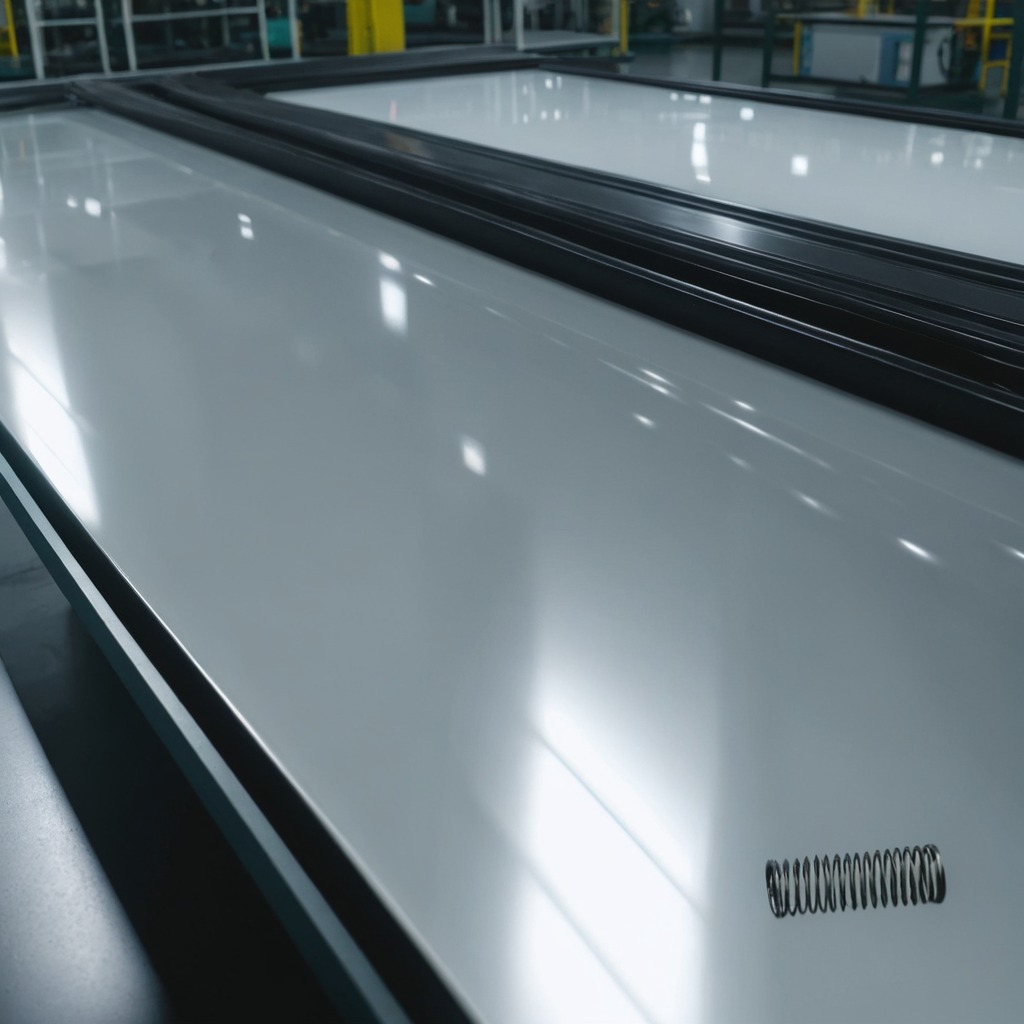
A coiled metal spring is lying on the high-gloss table.